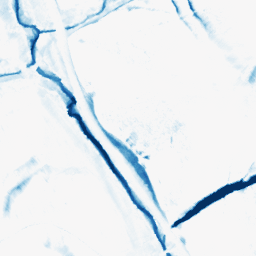
Category: morphological
Decomposition family: morphological_diamond
Decomposition parameters: operation: closing
radius: 10
Upsampling method: regularized
Upsampling parameters: scale: 2
lambda_reg: 0.001
Upsampling scale: 2